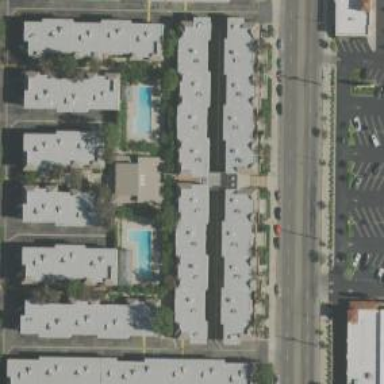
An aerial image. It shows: Residential area with apartments.